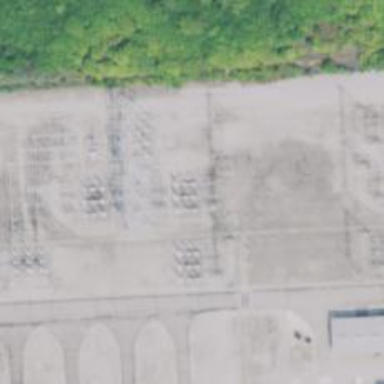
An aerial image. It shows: Switch for power supply.